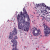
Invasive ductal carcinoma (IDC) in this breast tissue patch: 1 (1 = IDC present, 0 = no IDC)